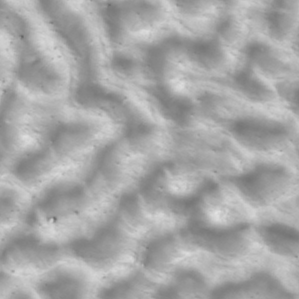
Label: non_frost